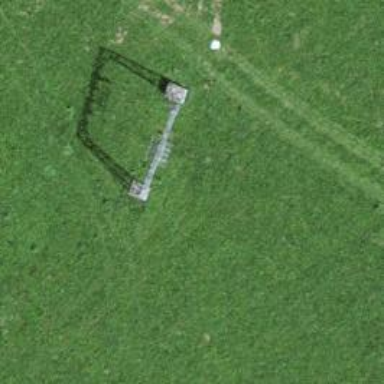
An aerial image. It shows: Pylon used for aerialway.